Question: Friends, I need to add text box into alert view in phonegap/ cordova application.

I use the following link tutorial for creating two buttons in alert view. 'http://docs.phonegap.com/en/3.0.0/cordova_notification_notification.md.html' but i can't add the text-box into that. Actually I have to send email id to the server when user forgot the password. Is there another way to do that thing... plz share...
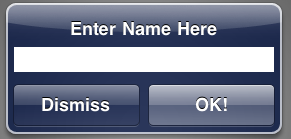
Answer: Check this code
'''
function onPrompt(results) {
alert("You selected button number " + results.buttonIndex + " and entered " + results.input1);
}
navigator.notification.prompt(
'Please enter your name', // message
onPrompt, // callback to invoke
'Registration', // title
['Ok','Exit'], // buttonLabels
'Jane Doe' // defaultText
);
'''